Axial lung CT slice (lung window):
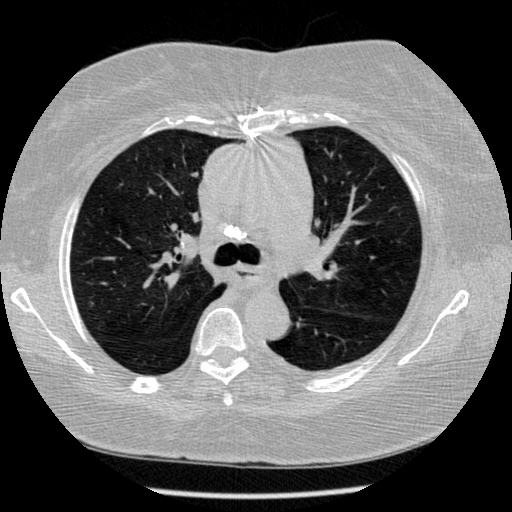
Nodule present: no